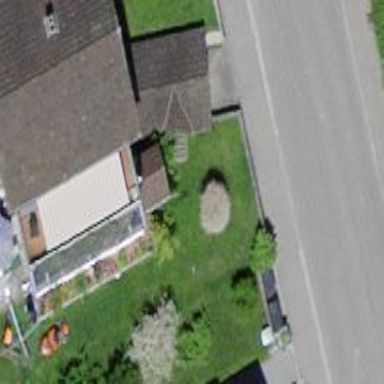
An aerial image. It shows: Detached building with gabled roof.